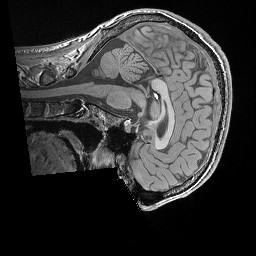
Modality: T1w
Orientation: sagittal
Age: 22
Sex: male
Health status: healthy
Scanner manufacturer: siemens
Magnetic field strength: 3 T
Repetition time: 0.02 s
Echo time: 0.00492 s